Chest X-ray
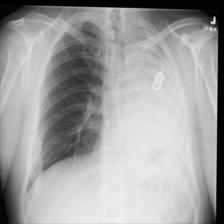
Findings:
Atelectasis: positive
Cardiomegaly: negative
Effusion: negative
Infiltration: negative
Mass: negative
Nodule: negative
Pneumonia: negative
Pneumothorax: negative
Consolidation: negative
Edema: negative
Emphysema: negative
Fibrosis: negative
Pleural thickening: negative
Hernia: negative